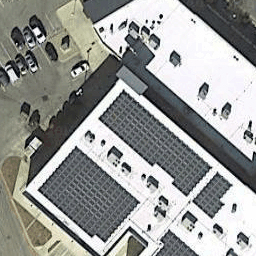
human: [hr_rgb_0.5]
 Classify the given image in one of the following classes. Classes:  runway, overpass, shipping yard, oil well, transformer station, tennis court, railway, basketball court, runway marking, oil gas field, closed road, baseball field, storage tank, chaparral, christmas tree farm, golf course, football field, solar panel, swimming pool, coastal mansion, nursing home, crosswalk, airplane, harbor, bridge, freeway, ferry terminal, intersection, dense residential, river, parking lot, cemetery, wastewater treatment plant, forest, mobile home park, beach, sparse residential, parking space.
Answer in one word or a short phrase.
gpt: solar panel